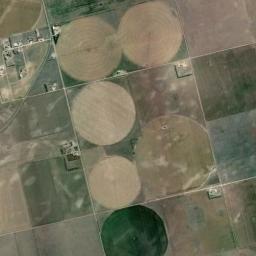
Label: circular_farmland